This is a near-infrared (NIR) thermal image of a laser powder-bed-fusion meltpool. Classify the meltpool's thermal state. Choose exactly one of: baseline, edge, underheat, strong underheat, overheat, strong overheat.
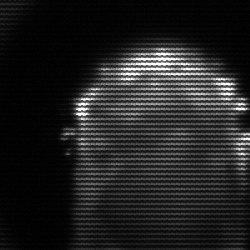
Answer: baseline